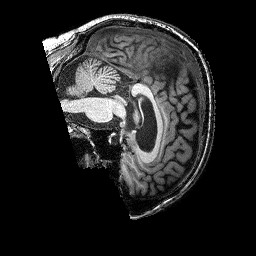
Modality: T1w
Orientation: sagittal
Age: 74
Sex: male
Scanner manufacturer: siemens
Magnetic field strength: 3 T
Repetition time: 2.25 s
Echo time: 0.00452 s